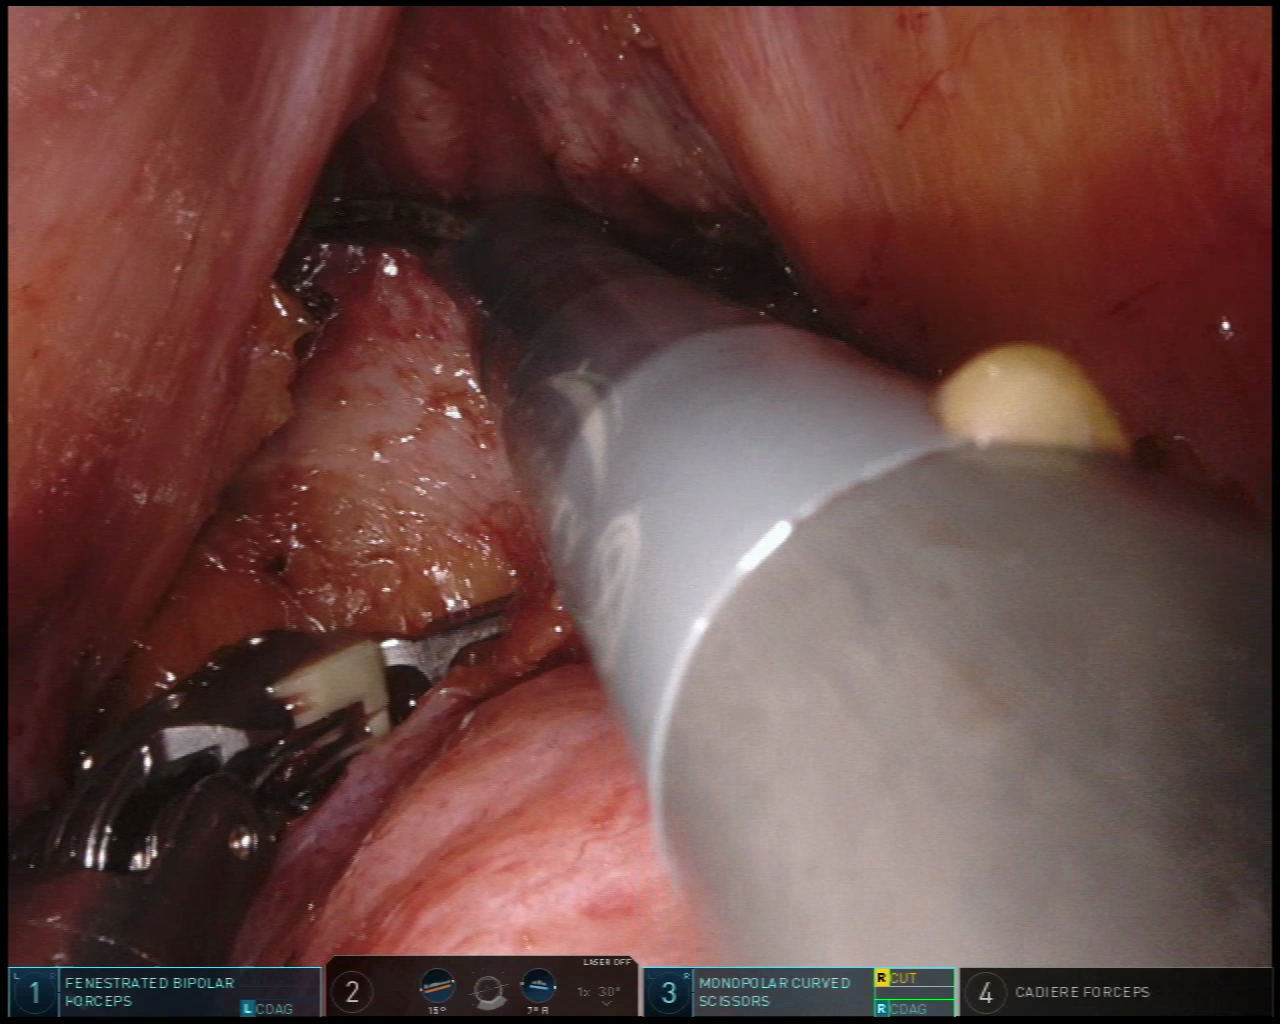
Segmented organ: vesicular_glands
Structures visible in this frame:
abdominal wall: no
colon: no
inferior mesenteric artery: no
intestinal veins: no
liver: no
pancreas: no
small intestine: no
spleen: no
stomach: no
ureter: no
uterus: no
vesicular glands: yes